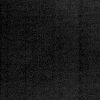
Atmospheric dust classification: dusty